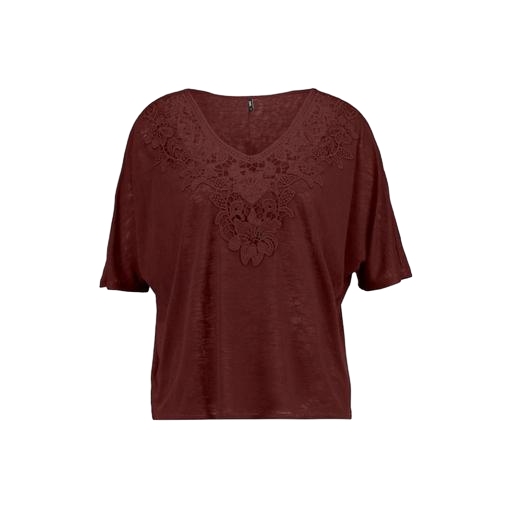
red plus size printed t-shirt only macy, short-sleeve top only macy, loose fit t-shirt, white background